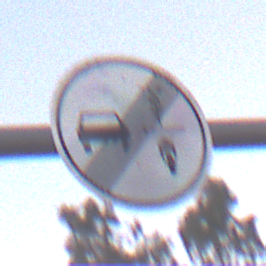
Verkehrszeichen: EndeVerbotUeberholenEinspurigeFahrzeuge
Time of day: SunriseSunset
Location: Outdoor (Suburban)
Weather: PartlyCloudy
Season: NotSpecified
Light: Natural